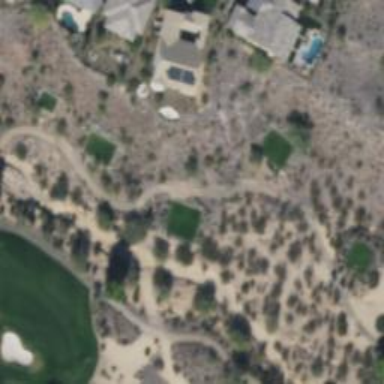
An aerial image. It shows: Path used for both walking and golf.